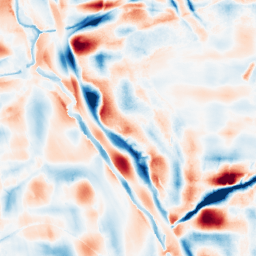
Category: wavelet
Decomposition family: wavelet_dwt
Decomposition parameters: wavelet: coif2
level: 5
Upsampling method: regularized
Upsampling parameters: scale: 2
lambda_reg: 0.001
Upsampling scale: 2